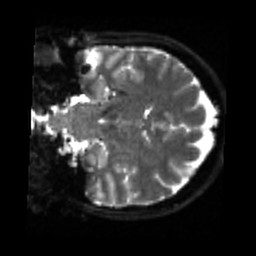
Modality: sbref
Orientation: coronal
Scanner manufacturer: siemens
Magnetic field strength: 3 T
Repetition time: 4 s
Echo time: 0.0594 s